Field crop: maize
Growth stage: 1
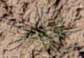
Species: lolium